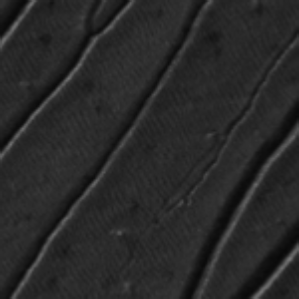
Label: frost